Interaction volume radius: 5 \u00c5
Interaction volume height: 15 \u00c5
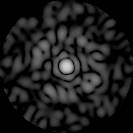
Disorder parameter: 0.7841